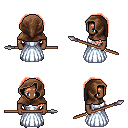
a pixel art fantasy rpg character, male body template, human, dark skin, underdress, red pants, red princess hairstyle, cloth hood, metal boots, spear, four views (front, back, left, right), 2x2 character sprite sheet, small pixel art, hard edges, no anti-aliasing